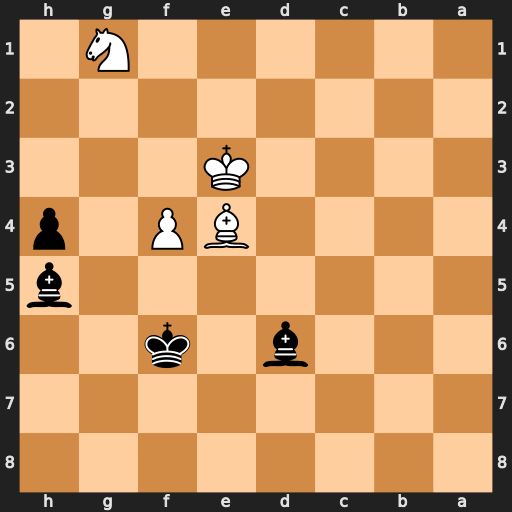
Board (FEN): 8/8/3b1k2/7b/4BP1p/4K3/8/6N1
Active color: b
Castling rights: -
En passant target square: -
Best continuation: Bc5+ Kd2 Bxg1